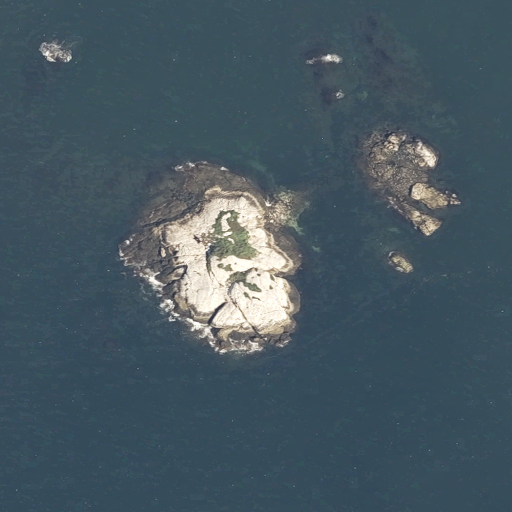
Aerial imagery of island in Maine named Jones Garden Island containing open water, barren land, and herbaceous wetlands